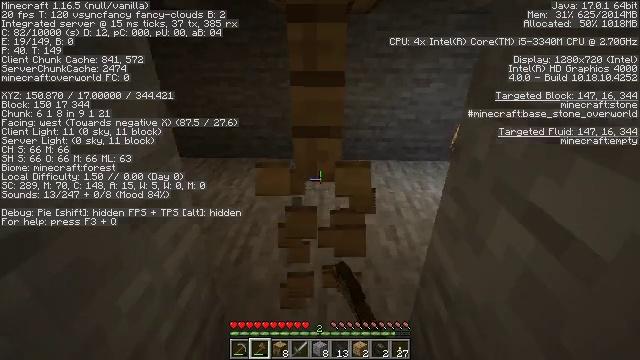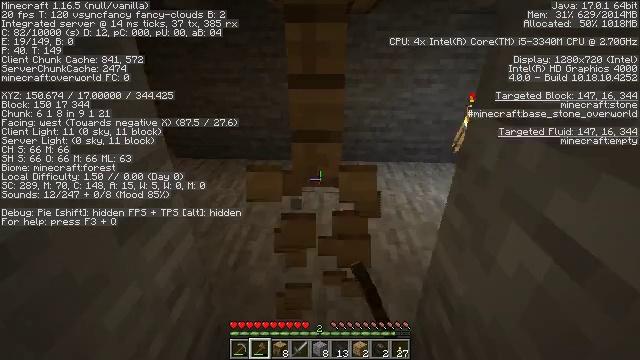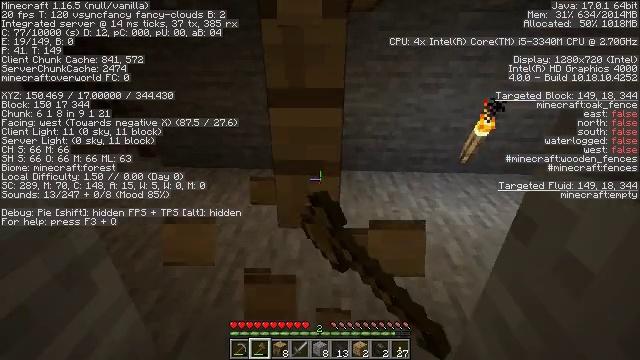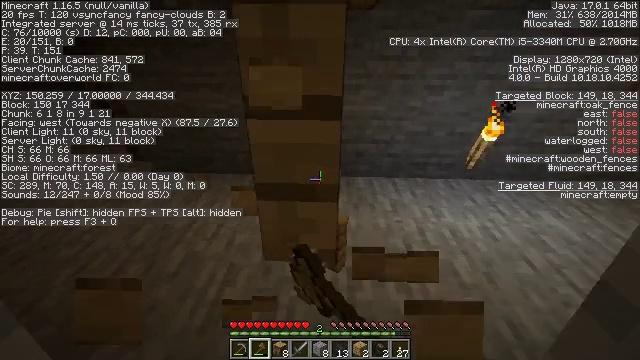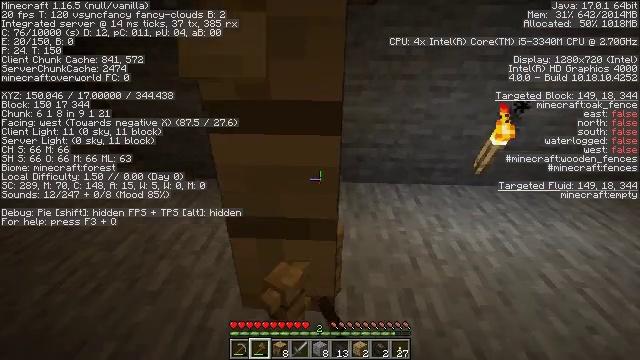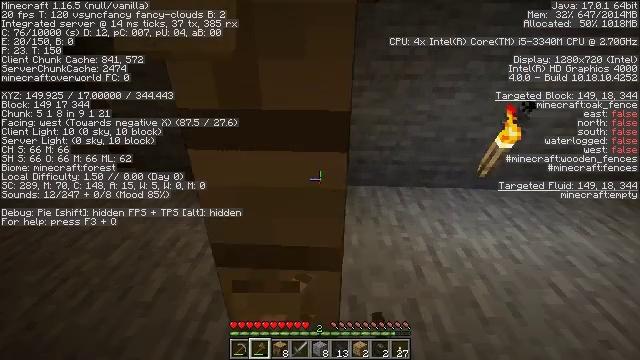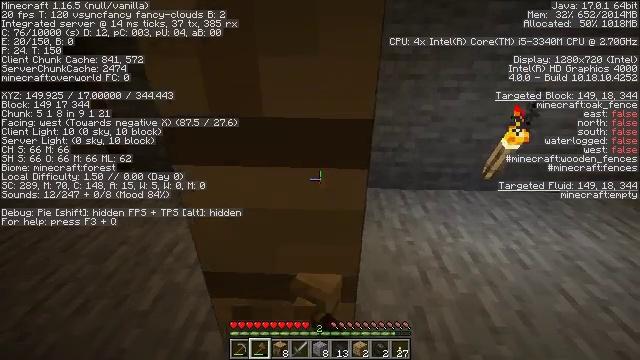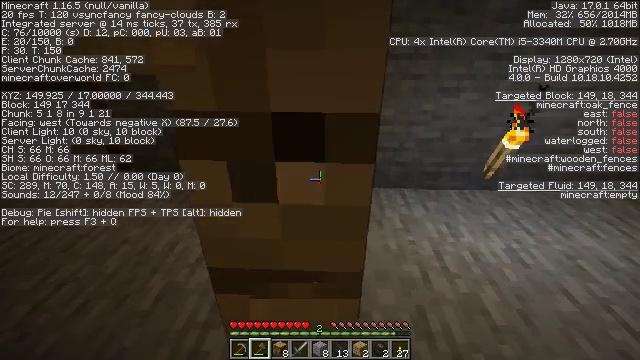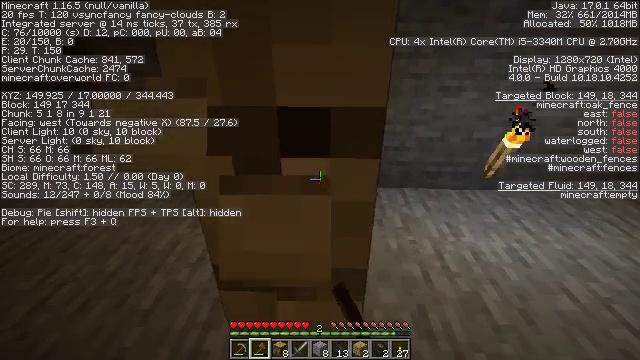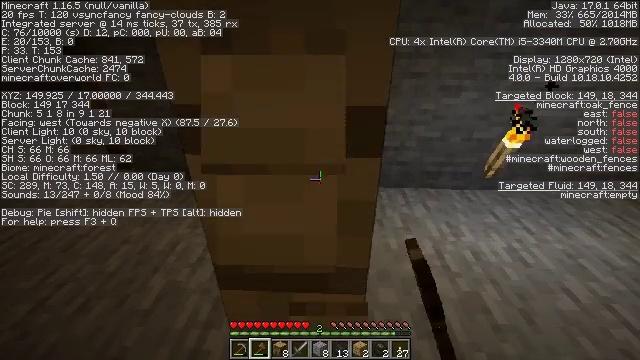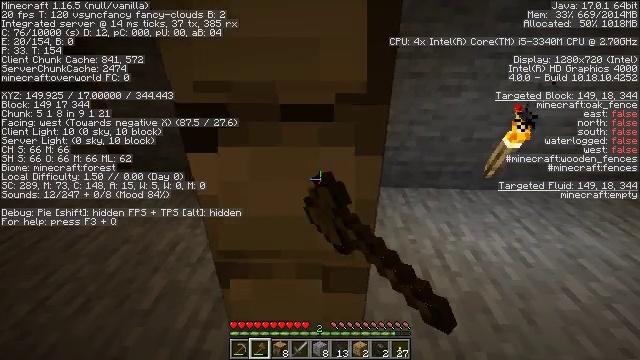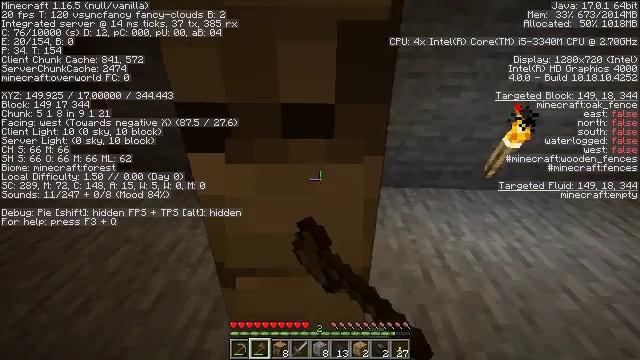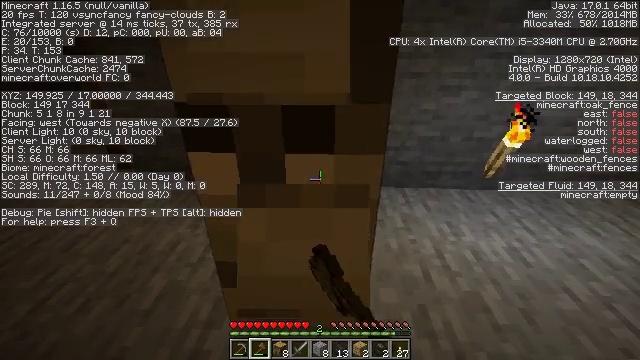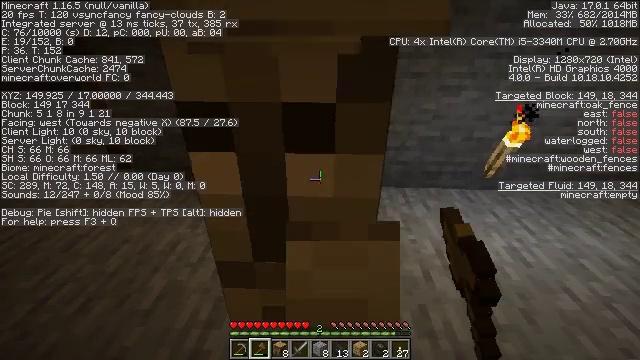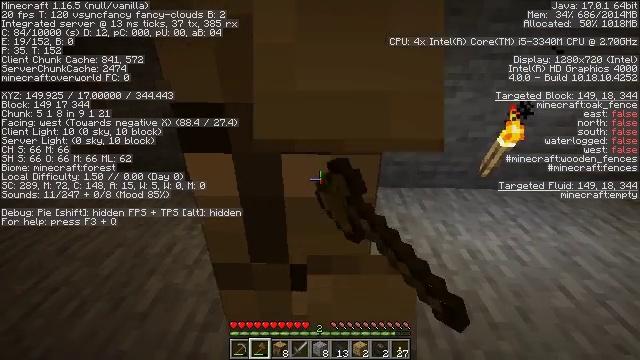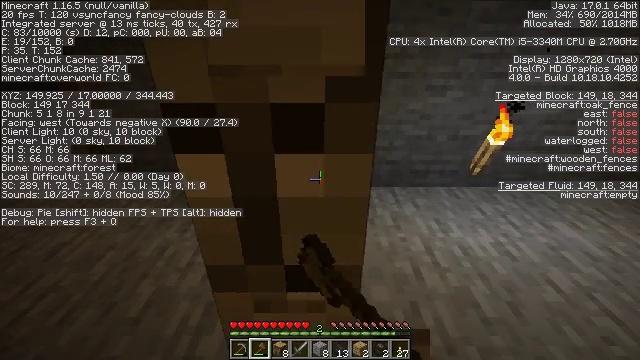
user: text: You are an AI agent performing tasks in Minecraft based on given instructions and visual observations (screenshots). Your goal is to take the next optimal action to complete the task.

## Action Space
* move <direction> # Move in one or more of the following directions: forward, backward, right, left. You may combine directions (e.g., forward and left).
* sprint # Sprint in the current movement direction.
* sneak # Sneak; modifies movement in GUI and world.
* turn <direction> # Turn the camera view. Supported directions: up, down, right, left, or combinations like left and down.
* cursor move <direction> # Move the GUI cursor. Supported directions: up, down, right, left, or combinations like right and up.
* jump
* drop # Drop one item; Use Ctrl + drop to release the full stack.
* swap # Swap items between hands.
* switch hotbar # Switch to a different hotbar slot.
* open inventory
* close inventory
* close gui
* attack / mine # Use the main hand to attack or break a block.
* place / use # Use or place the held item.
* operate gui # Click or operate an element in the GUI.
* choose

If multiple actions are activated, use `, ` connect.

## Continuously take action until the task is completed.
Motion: motion action
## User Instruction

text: Remove the oak fence from its place.
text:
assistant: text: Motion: move forward, attack / mine
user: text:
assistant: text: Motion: move forward, attack / mine
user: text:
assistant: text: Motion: move forward, attack / mine
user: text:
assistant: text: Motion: move forward, attack / mine
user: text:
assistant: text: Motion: move forward, attack / mine
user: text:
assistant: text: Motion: attack / mine
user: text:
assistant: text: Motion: attack / mine
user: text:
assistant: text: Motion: attack / mine
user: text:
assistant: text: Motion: attack / mine
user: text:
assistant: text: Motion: attack / mine
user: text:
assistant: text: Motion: attack / mine
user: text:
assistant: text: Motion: attack / mine
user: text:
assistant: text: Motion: attack / mine
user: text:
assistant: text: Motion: attack / mine
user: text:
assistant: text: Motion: turn right, attack / mine
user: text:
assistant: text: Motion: attack / mine
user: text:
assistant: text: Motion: attack / mine
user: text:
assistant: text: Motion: attack / mine
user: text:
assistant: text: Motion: attack / mine
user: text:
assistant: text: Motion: attack / mine
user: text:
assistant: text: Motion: attack / mine
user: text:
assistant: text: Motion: attack / mine
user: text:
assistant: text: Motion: attack / mine
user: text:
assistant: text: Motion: attack / mine
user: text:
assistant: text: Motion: attack / mine
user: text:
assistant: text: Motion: attack / mine
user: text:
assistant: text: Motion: attack / mine
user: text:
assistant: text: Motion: attack / mine
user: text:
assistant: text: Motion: attack / mine
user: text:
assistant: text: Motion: attack / mine